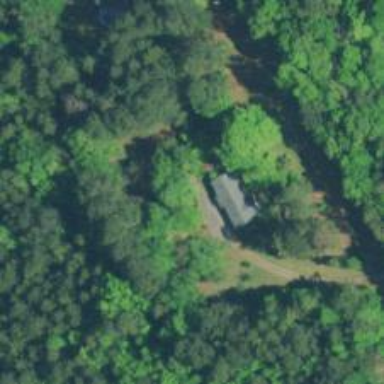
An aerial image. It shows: Driveway.